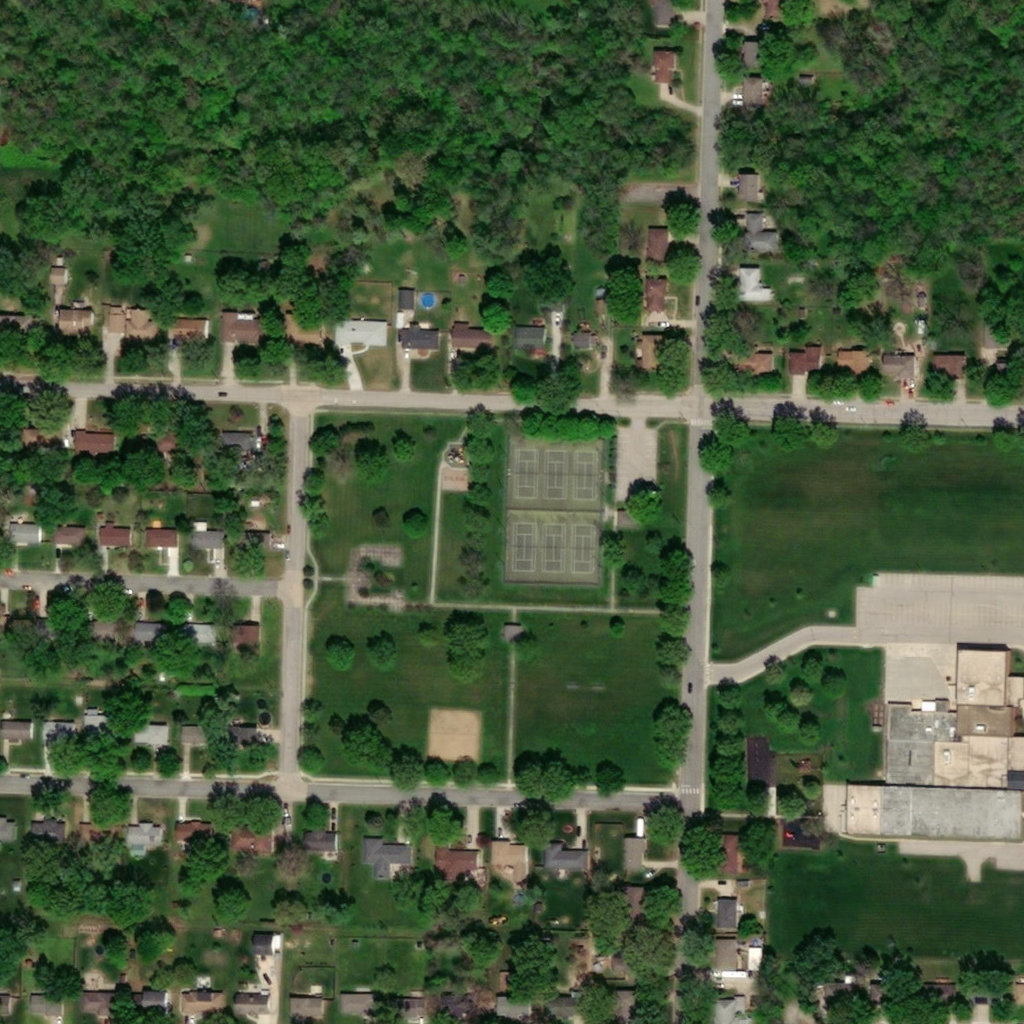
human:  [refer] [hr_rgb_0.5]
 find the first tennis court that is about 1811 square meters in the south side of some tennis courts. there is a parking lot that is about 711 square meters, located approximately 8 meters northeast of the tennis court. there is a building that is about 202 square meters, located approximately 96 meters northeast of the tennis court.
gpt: <box>[[49, 49, 58, 57, 0]]</box>